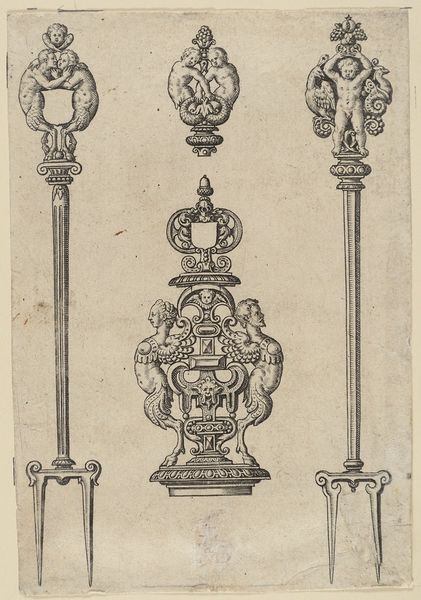
Titel: Zwei Gabeln, ein Petschaft und ein Knaufmotiv
Künstler: Theodor de Bry
Standort: Hamburg
Institution: Museum für Kunst und Gewerbe Hamburg
Schlagwörter: engel, trauben, papier, grafik, graphik, figuren, ornamente, kronleuchter, fotografie, photographie, druck, druckgraphik, druckgrafik, stich, entwurf, gestalten, kunstgewerbe, fabelwesen, ständer, putten, kupferstich, kunsthandwerk, putti, ungeheuer, gabel, amoretten, monster, groteske, fabeltier, fabeltiere, goldschmiedearbeit, zwitterwesen, monstrum, reproduktionen, industriedesign, druckerzeugnisse, schweifwerk, ornamentstich, vorlageblätter, schweifwerkgroteske